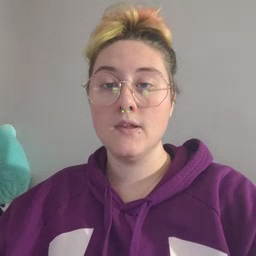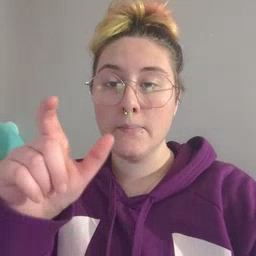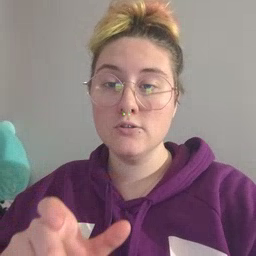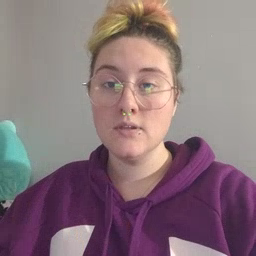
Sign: person